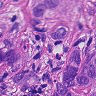
Metastatic tissue present: yes